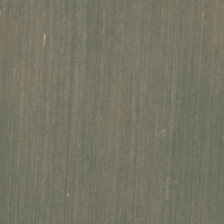
Land cover: shortrotation_cropland